Question: I used sam (spectral angle mapper) to change detection in hyperspectral image after that want to plot roc(Receiver operating characteristic) using 'perfcurve' function but function return one value. why? could you help me?
'[Xpr,Ypr,Tpr,AUCpr] = perfcurve(hyperdata_gt,abs(result),'1'); plot(Xpr,Ypr);'

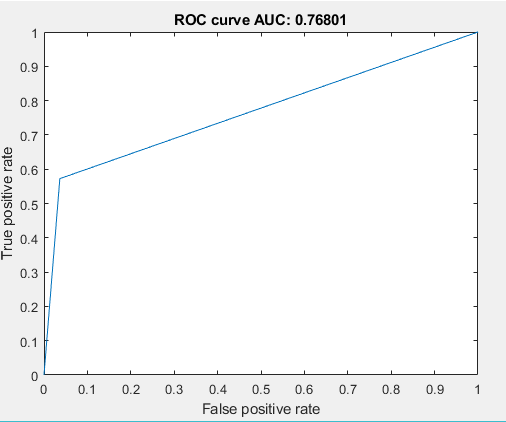
Answer: '''
[X,Y] = perfcurve(labels,scores,posclass);
plot(X,Y);
'''
'labels' are the true labels of the data, 'scores' are the output scores from your classifier (before the threshold) and 'posclass' is the positive class in your labels.
I used 'after the threshold'.